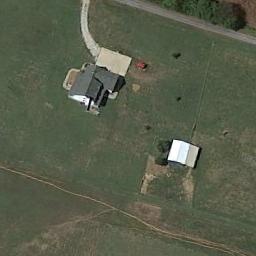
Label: sparse_residential